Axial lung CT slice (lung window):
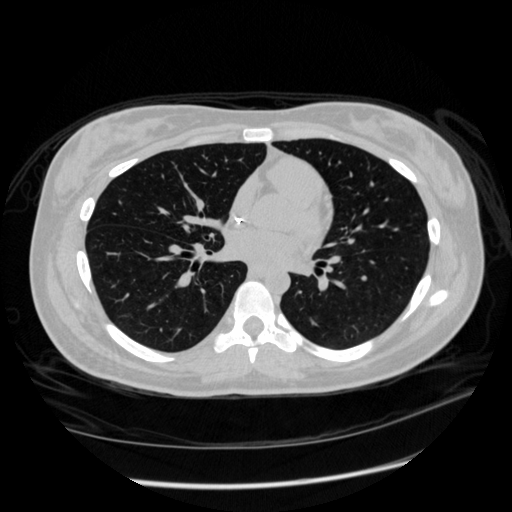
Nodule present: no